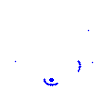
Particle: kaon